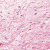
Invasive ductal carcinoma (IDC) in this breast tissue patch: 0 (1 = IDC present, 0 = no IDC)